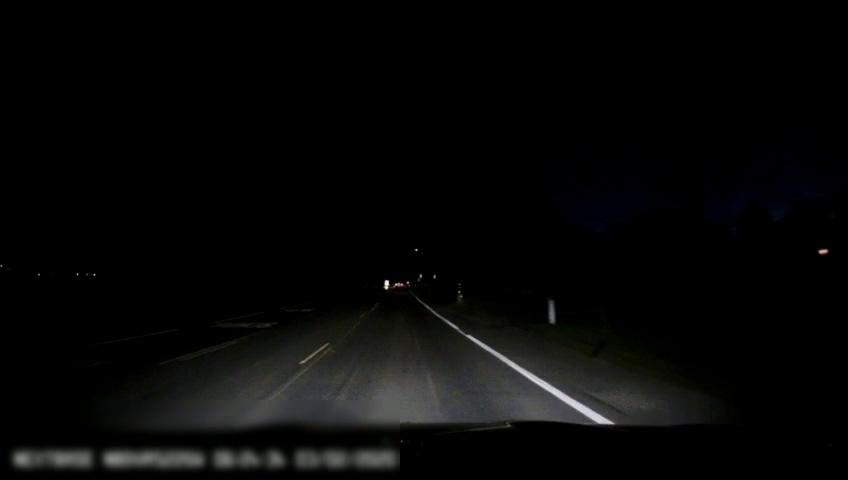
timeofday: Night
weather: Other
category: Drivable Space
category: Lanes | Alternate Lane
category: Lanes | Current Lane
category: Lanes | Current Lane
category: Lanes | Alternate Lane
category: Lanes | Alternate Lane
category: Lanes | Alternate Lane